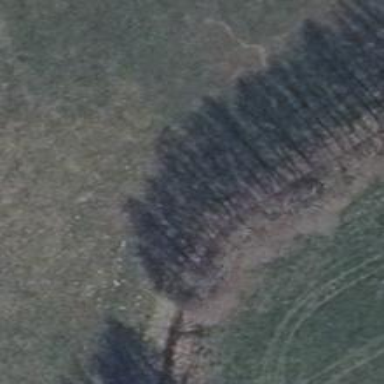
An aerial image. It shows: Row of trees in natural setting.